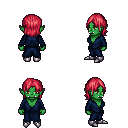
a pixel art fantasy rpg character, female body template, orc, green skin, blue robe, gold greaves, ruby red long bangs hairstyle, metal boots, four views (front, back, left, right), 2x2 character sprite sheet, small pixel art, hard edges, no anti-aliasing